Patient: sex M, age 47
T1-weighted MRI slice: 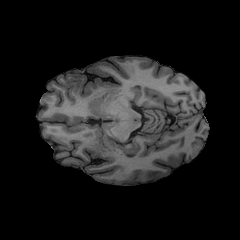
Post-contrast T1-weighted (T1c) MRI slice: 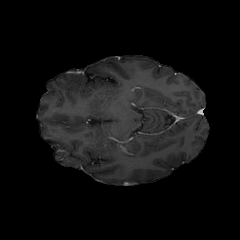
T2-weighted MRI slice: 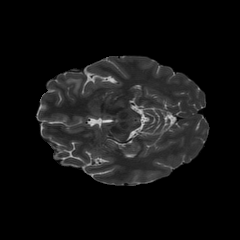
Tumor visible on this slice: yes
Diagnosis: Glioblastoma, IDH-wildtype
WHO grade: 4